Current action and preconditions to check: trajectory_clear

Your task: For each precondition in the list above, predict whether it will hold at this action.

Consider the current scene as observed from the mobile robot's camera, and analyze the predicted future states of all dynamic agents (e.g., people, animals, vehicles, or any moving entities) within the NEXT SECOND.

IMPORTANT: Only answer "very likely" if you are absolutely certain—based on strong, clear evidence—that a dynamic agent will violate the precondition in the predicted future state. Do NOT answer "very likely" for unlikely, ambiguous, or low-probability risks.

Ask yourself for each precondition: Is there a high probability, with clear and convincing evidence, that the predicted future states of any dynamic agent will interfere with the predicted future state of the currently executing action within the NEXT SECOND, causing that precondition to fail?

Assess the risk level based on these predictions. Use "likely" or "very likely" if motions create a clear risk of interference.

Use "neutral" or "improbable" if agents are nearby but their predicted paths are clearly diverging or non-conflicting.

Failure Risk Categories: "very improbable", "improbable", "neutral", "likely", "very likely"

Answer Format: Output ONLY the probability_of_failure value from these categories: "very improbable", "improbable", "neutral", "likely", "very likely"

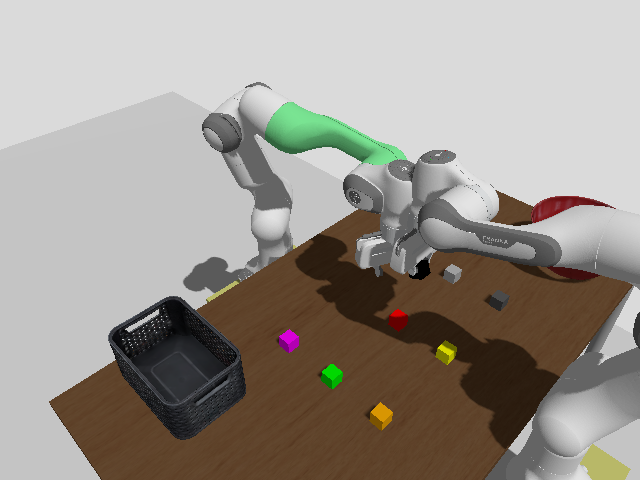

Answer: very likely